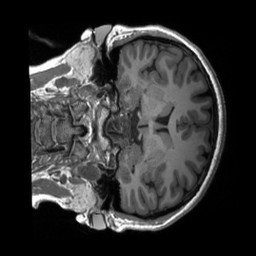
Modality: T1w
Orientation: coronal
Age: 20
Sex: female
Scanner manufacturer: siemens
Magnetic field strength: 3 T
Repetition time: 2.3 s
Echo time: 0.00232 s